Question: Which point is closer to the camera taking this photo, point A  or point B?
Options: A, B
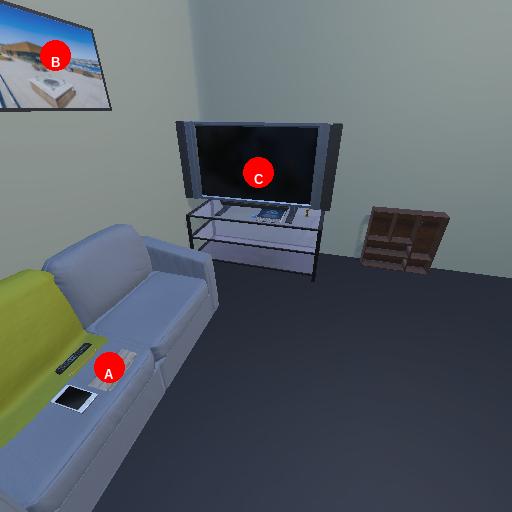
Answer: A